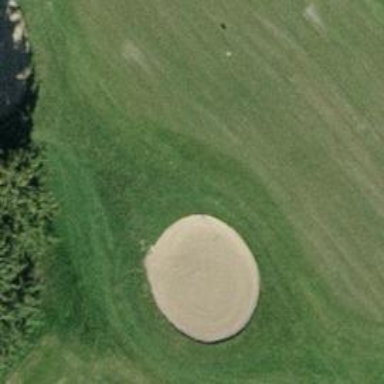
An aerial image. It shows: Sand bunker on golf course.